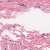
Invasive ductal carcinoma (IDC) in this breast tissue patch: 1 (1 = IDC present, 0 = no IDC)